Question: I've used the <URL> template for Photoshop to create my app icon, but I noticed that most of these templates only export the following, but what do I do about the remaining resolutions with a warning?
Icon-72.png
Icon-72@2x.png
Icon-Small-50.png
Icon-Small-50@2x.png
Icon-Small.png
Icon-Small@2x.png
Icon.png
Icon@2x.png
iTunesArtwork.png
iTunesArtwork@2x.png

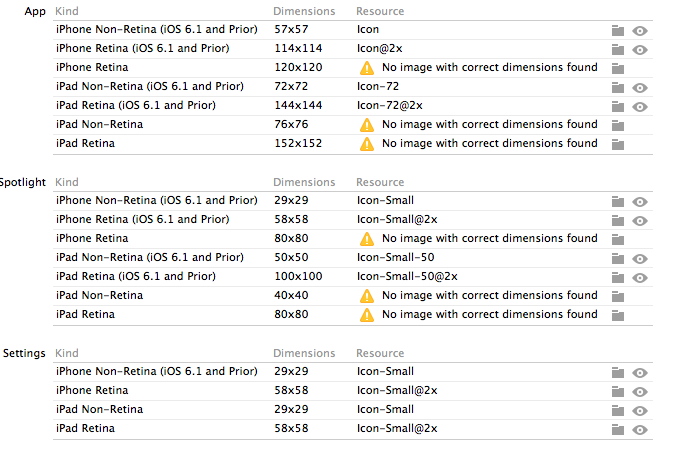
Answer: Icons on the iPhone home screen have received a slight increase in size up from 114px and 57px to 120 px and 60px respectively.
Try using the newest iOS 7 template:
<URL>
Alternatively you can try the following: <URL>